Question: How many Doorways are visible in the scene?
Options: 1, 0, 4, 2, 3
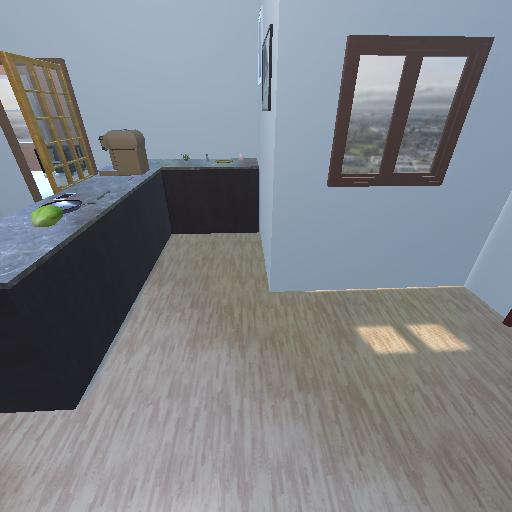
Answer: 1